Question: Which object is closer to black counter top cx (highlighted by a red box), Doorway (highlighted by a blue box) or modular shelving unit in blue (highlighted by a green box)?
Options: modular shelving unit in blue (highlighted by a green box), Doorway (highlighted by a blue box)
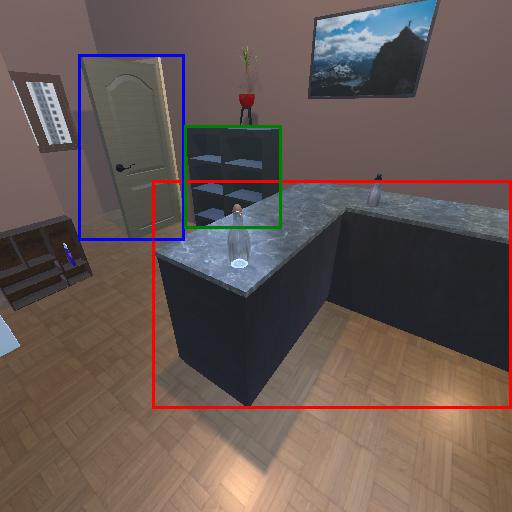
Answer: modular shelving unit in blue (highlighted by a green box)